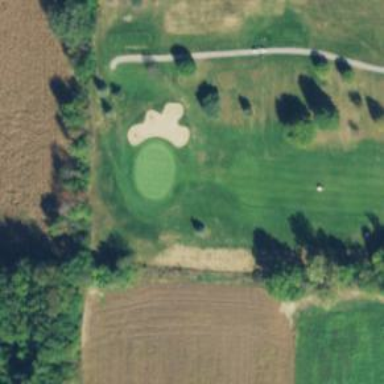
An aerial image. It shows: View of golf hole.